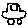
Label: car